Field crop: maize
Growth stage: 2
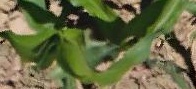
Species: maize